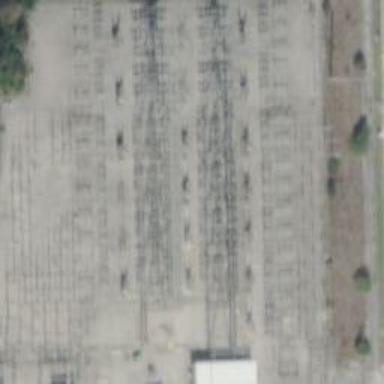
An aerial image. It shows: Switch for power supply.